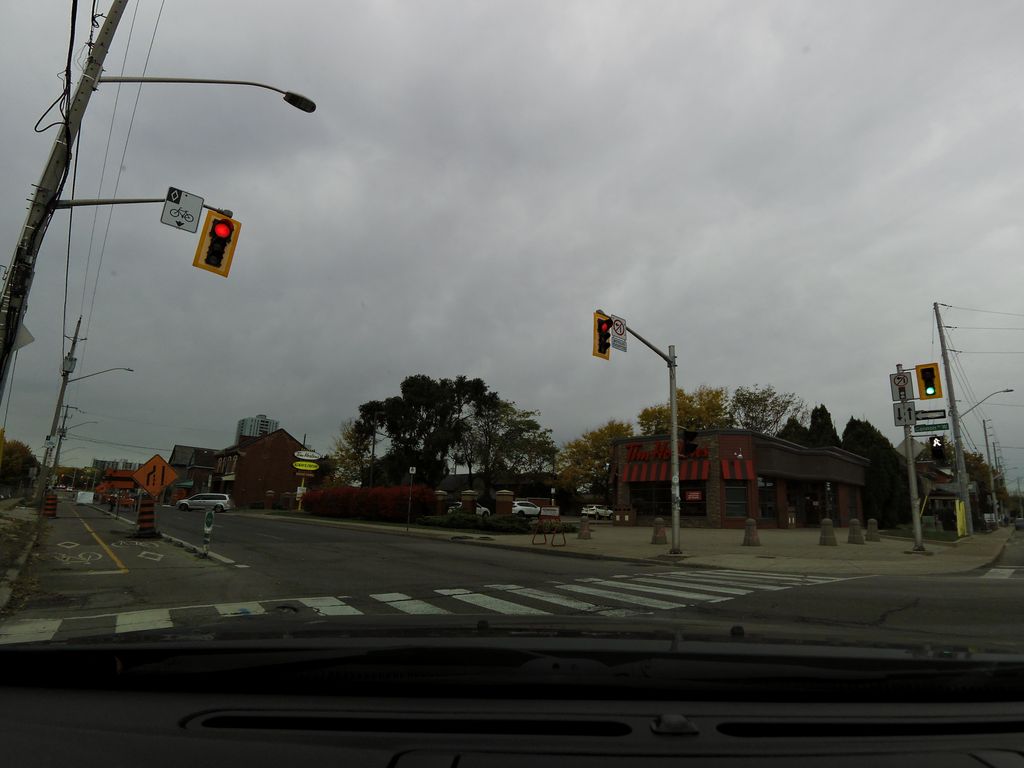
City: hamilton